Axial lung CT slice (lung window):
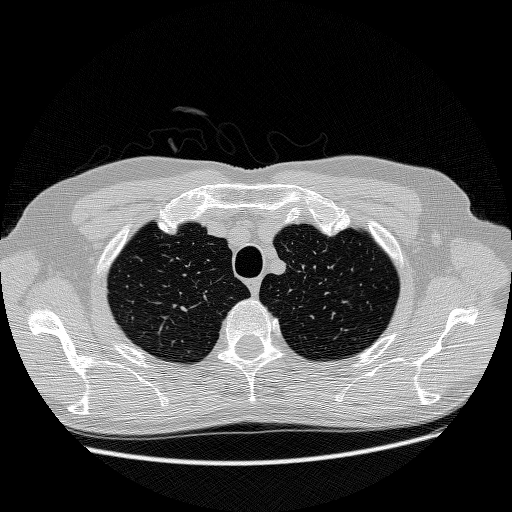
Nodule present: no